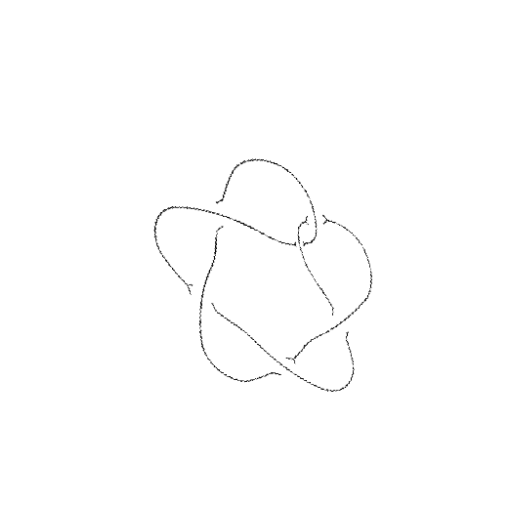
Crossing number: 6